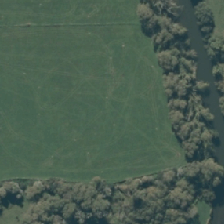
Land cover: shortrotation_cropland